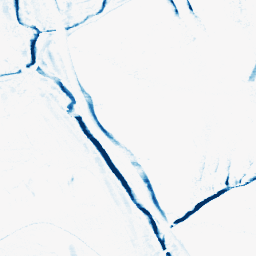
Category: morphological
Decomposition family: morphological_rect
Decomposition parameters: operation: closing
width: 10
height: 3
Upsampling method: sinc_hamming
Upsampling parameters: scale: 8
kernel_size: 16
Upsampling scale: 8